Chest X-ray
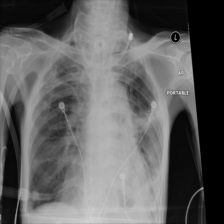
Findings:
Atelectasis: negative
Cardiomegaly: negative
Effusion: negative
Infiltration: negative
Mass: negative
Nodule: negative
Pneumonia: negative
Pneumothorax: negative
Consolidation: negative
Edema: negative
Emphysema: negative
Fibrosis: negative
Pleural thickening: positive
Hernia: negative